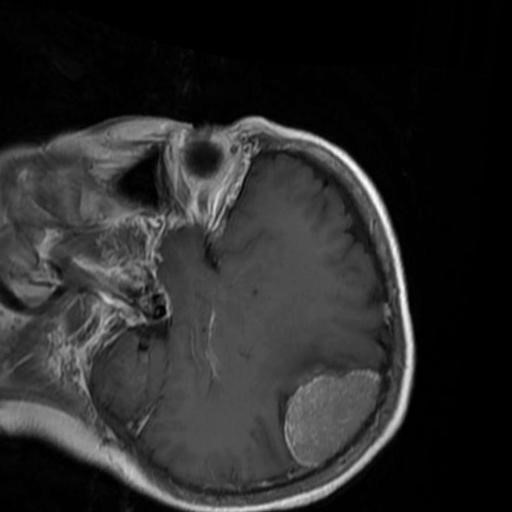
Label: brain_menin